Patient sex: F
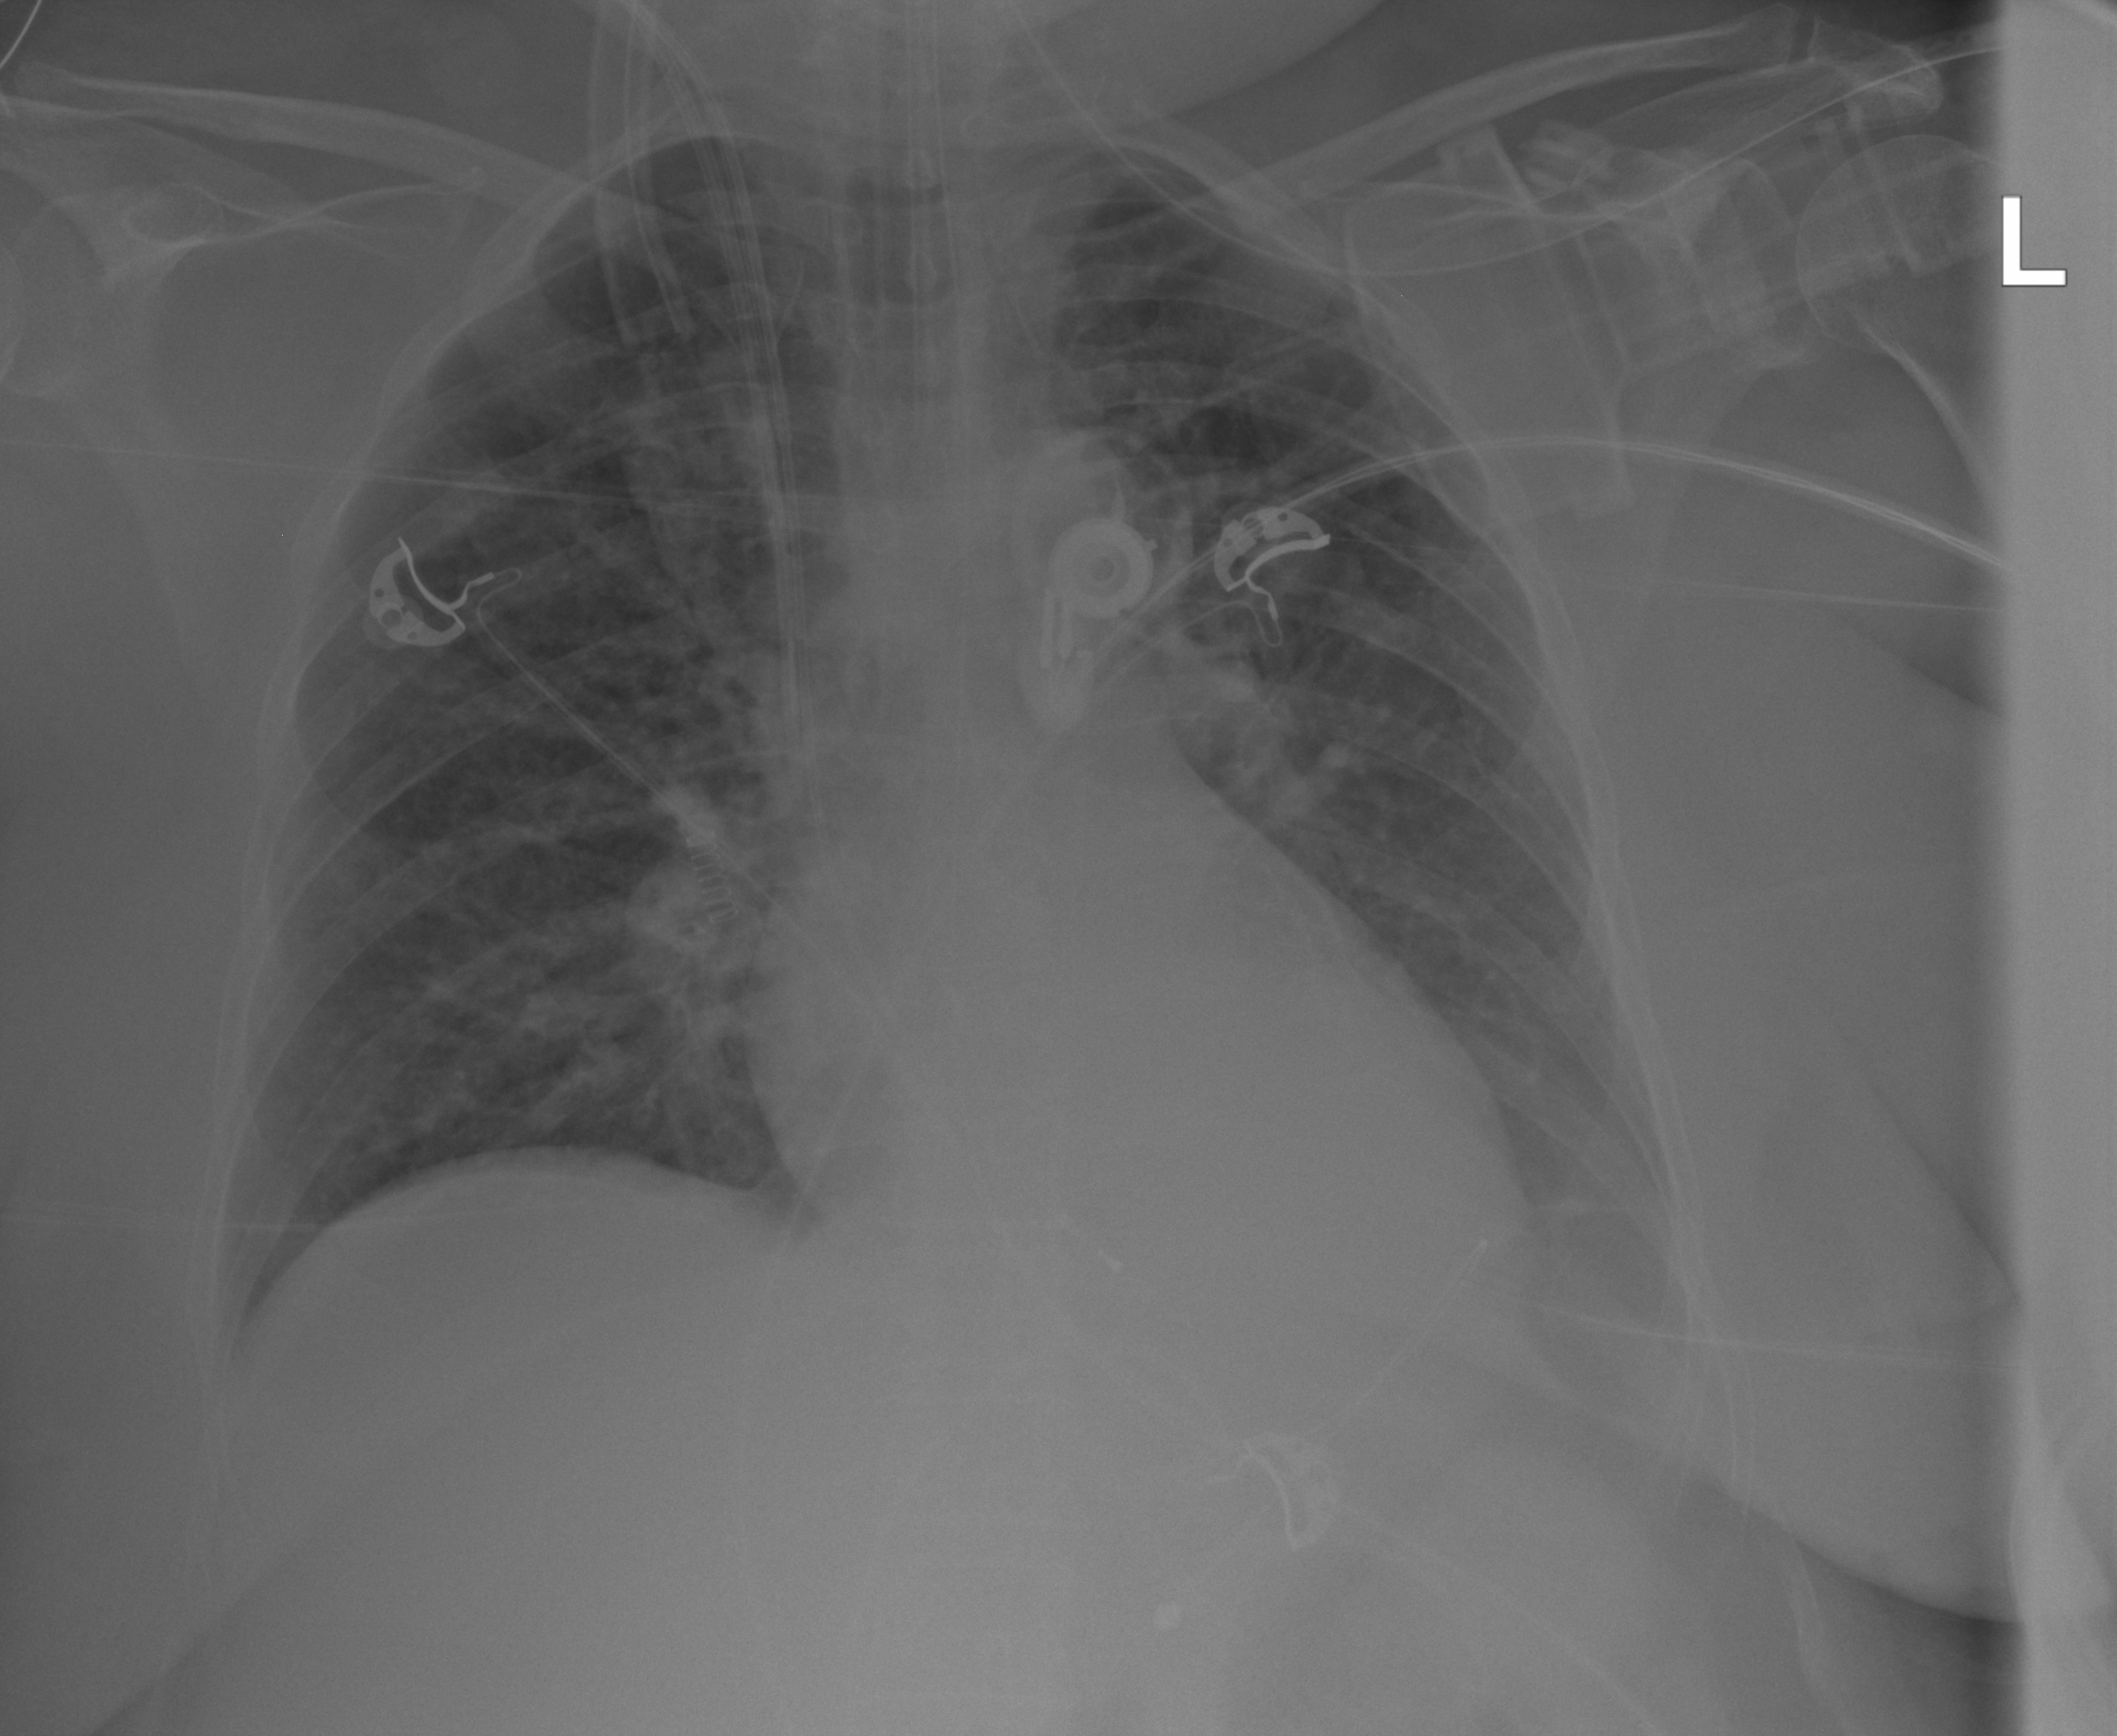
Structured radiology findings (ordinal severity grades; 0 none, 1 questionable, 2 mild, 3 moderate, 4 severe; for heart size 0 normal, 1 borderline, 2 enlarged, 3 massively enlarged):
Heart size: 0
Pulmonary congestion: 2
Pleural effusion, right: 0
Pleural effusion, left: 2
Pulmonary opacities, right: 2
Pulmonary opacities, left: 2
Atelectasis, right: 2
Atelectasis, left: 2